Aerial crown-view tile of a tropical tree (Barro Colorado Island, Panama), acquired 20240813:
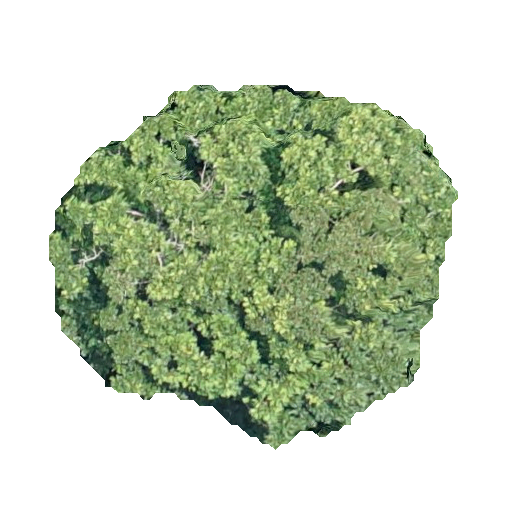
Species: Dipteryx oleifera
GBIF accepted scientific name: Dipteryx oleifera
Crown area: 165.416 m²